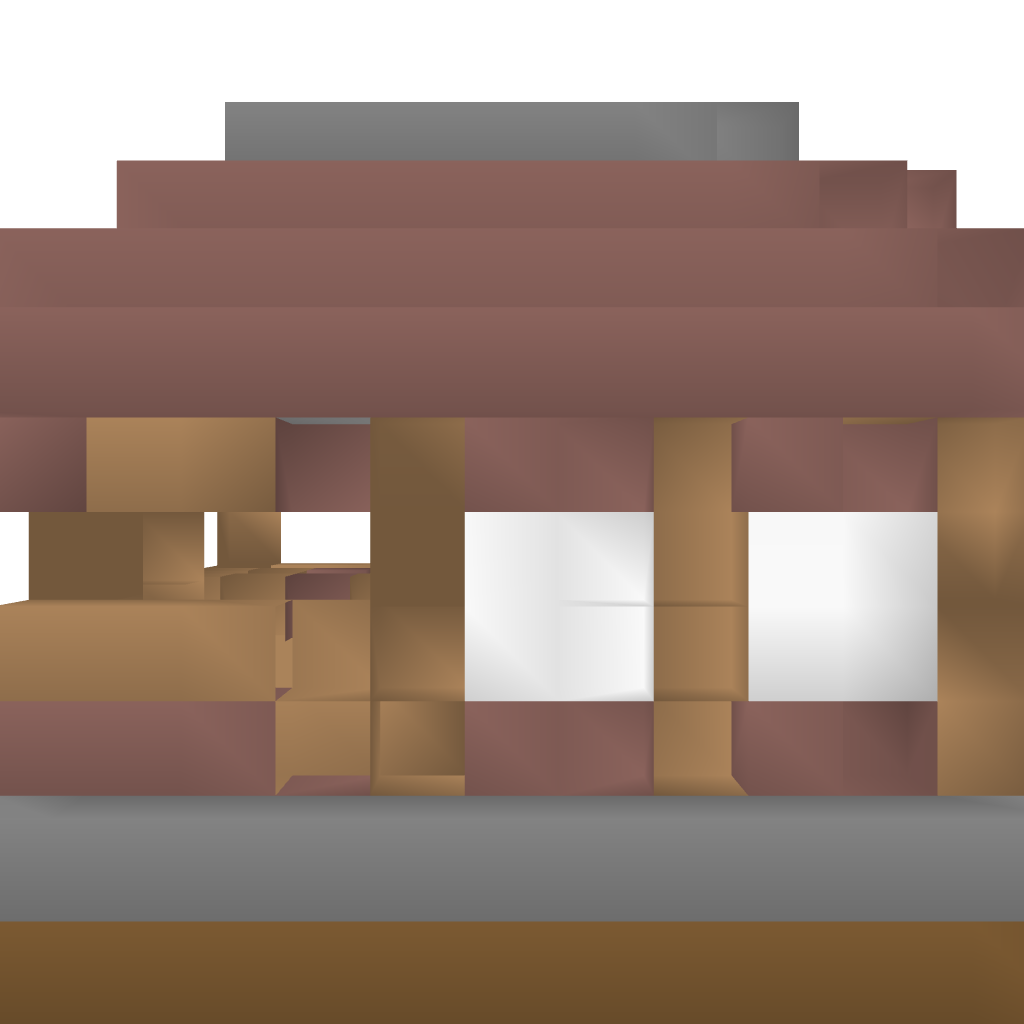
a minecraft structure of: Starter House good quality